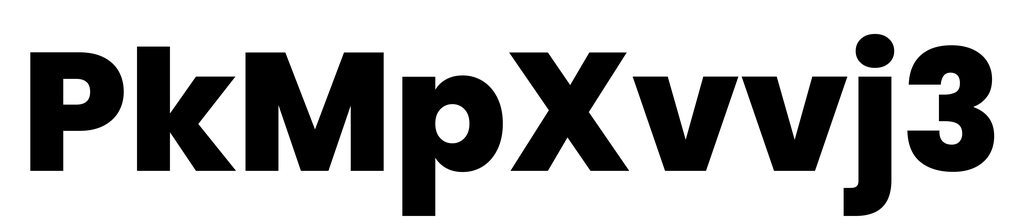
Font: Poppins-ExtraBold